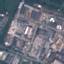
Land use / land cover class: Industrial